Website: macys
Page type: billing-address
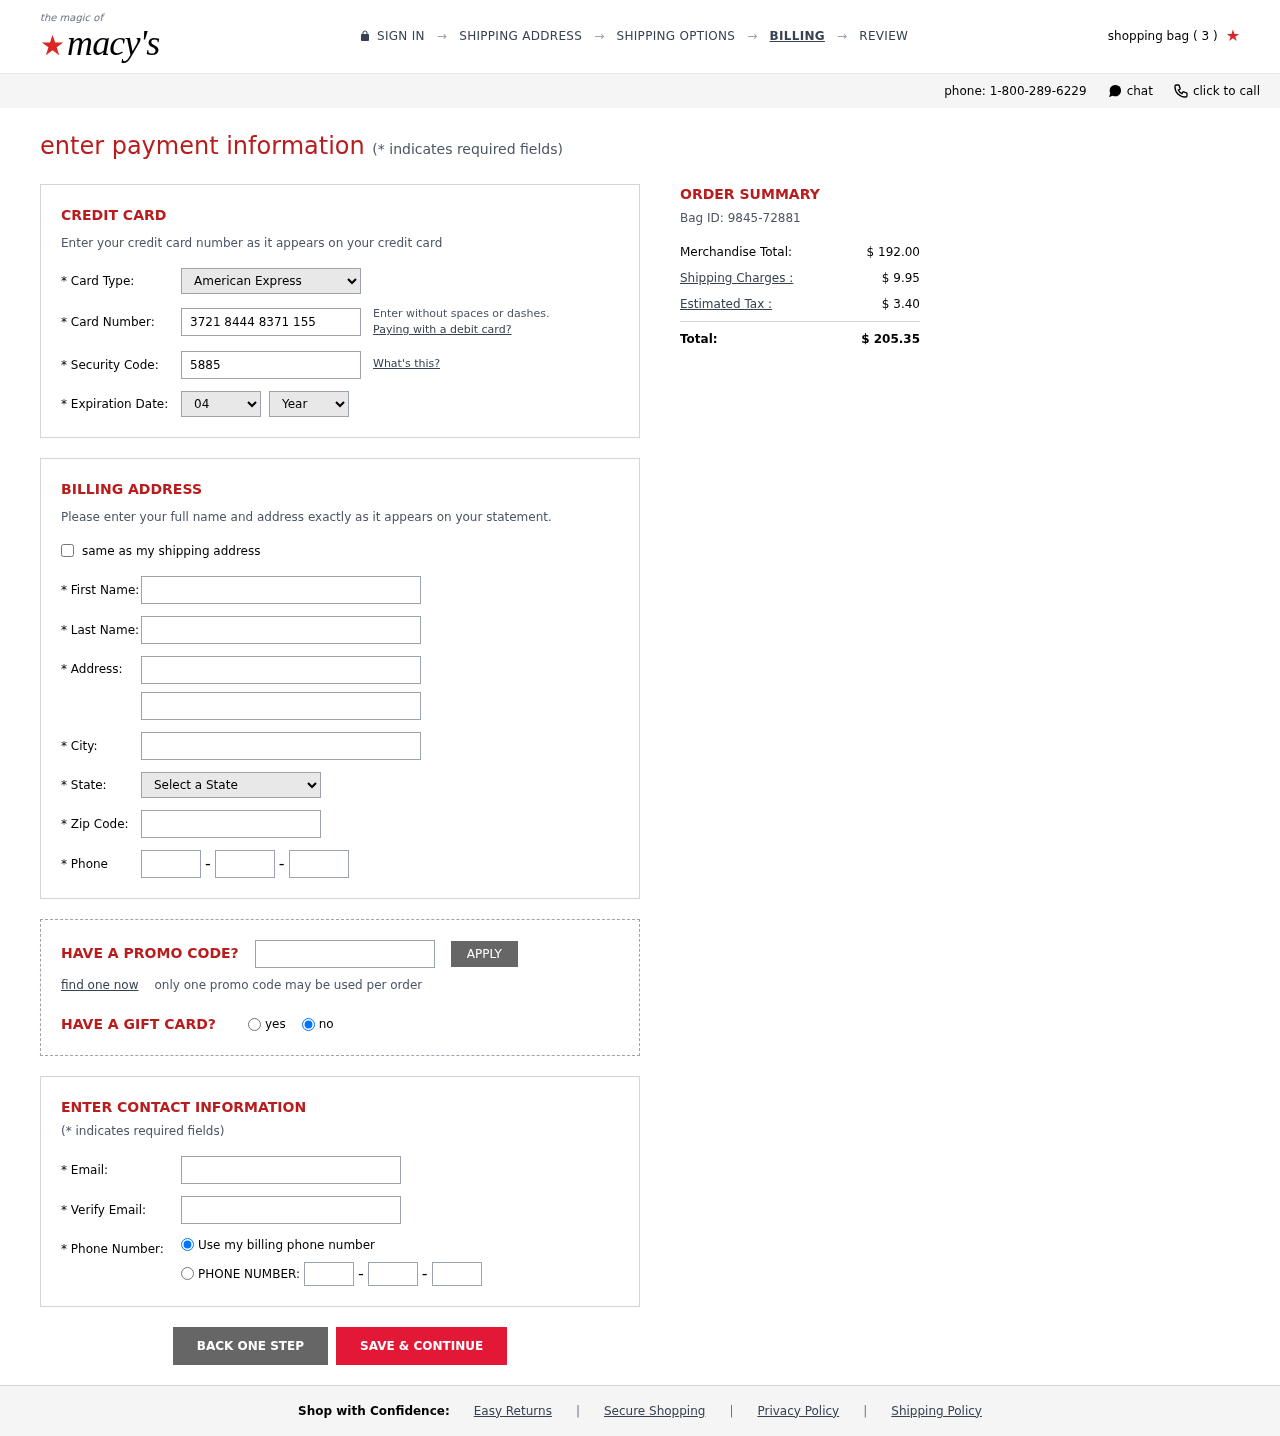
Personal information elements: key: PII_CARD_CVV
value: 5885
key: PII_CARD_EXPIRY_MONTH
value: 04
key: PII_CARD_EXPIRY_YEAR
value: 30
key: PII_CARD_NUMBER
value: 3721 8444 8371 155
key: PII_CARD_TYPE
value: American Express
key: PII_CITY
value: New Jeremiahbury
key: PII_EMAIL
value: brandistanley@yahoo.com
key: PII_FIRSTNAME
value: Brandi
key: PII_LASTNAME
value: Stanley
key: PII_PHONE_AREA
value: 790
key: PII_PHONE_PREFIX
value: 238
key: PII_PHONE_SUFFIX
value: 3980
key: PII_POSTCODE
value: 68774
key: PII_STATE_ABBR
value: MA
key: PII_STREET
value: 885 Michael Spur Suite 032
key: PII_STREET2
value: Apt. 574
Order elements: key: ORDER_NUM_ITEMS
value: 3
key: ORDER_ID
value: Bag ID: 9845-72881
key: ORDER_SUBTOTAL
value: $ 192.00
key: ORDER_SHIPPING_COST
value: $ 9.95
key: ORDER_TAX
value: $ 3.40
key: ORDER_TOTAL
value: $ 205.35